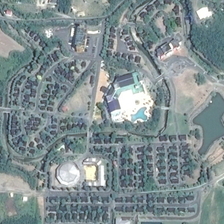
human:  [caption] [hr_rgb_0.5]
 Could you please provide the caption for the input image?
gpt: many buildings and green trees are in a resort with a pond .

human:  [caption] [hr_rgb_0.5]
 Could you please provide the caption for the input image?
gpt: many buildings and green trees are in a resort with a pond .

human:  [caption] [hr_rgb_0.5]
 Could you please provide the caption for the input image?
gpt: many buildings and green trees are in a resort with a pond .

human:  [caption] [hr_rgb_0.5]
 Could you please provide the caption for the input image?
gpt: many buildings and green trees are in a resort with a pond .

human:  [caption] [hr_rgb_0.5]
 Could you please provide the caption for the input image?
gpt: many buildings and green trees are in a resort with a pond .